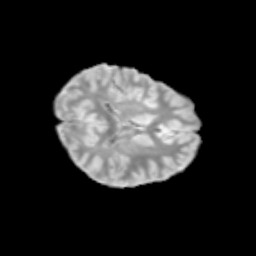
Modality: T2w
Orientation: axial
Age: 11
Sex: female
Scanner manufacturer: siemens
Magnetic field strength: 3 T
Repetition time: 3.8 s
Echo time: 0.07 s